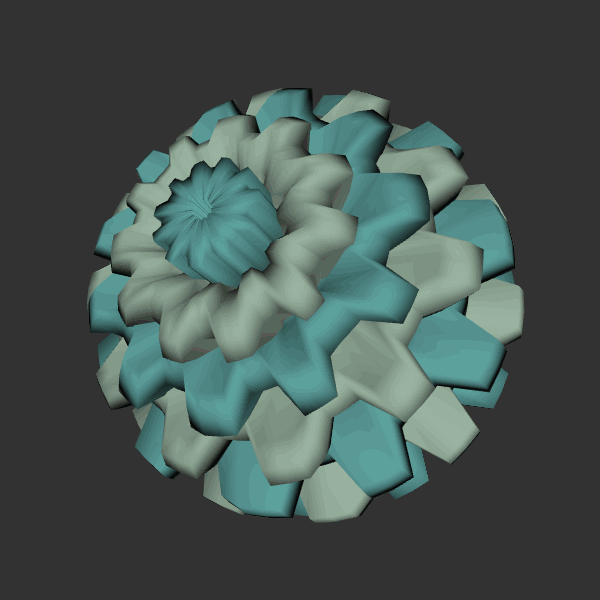
Background: dark